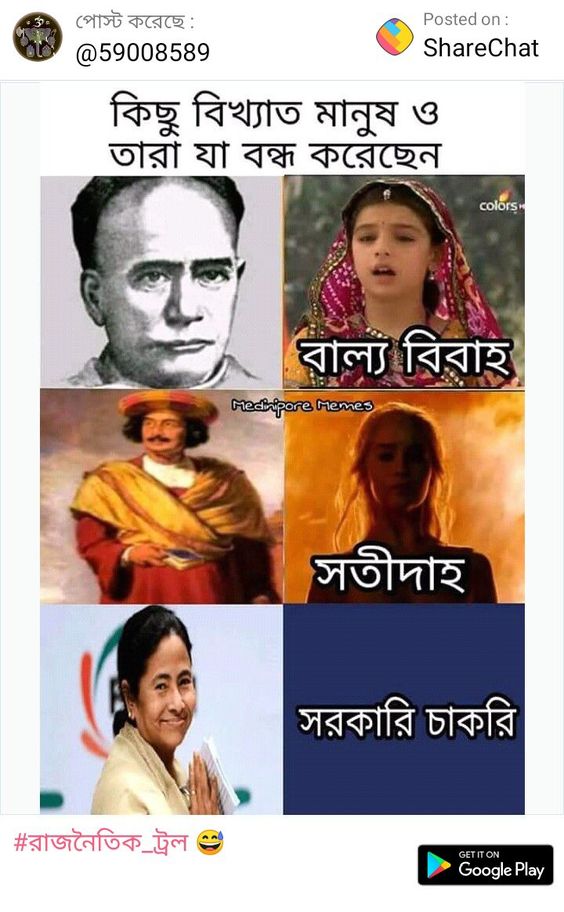
Text: কিছু বিখ্যাত মানুষ ও তারা যা বন্ধ করেছেন বাল্য বিবাহ সতীদাহ সরকারি চাকরি
Label: Hate
Hate category: Political
Targeted group: Organization